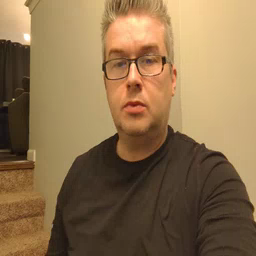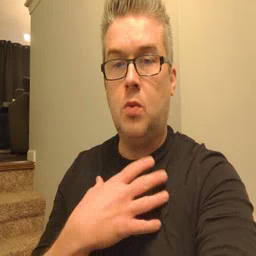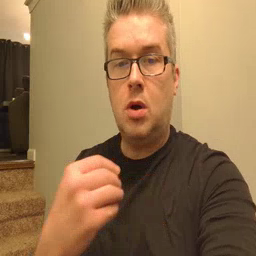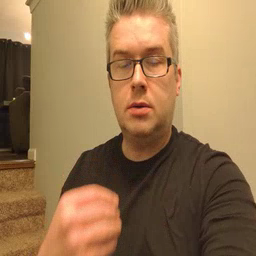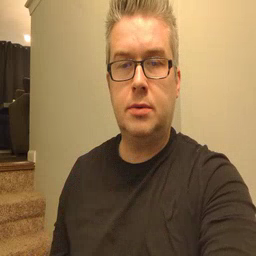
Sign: white